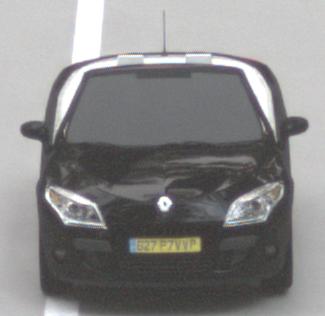
Make: Renault
Model: Mégane Coupé-Cabriolet 1.6 16V 110
Detailed model: Mégane (III) Coupé-Cabriolet
Model produced from: 2010/06
Model produced until: 2013/03
Doors: 2
Color: black
Road condition: dry road
Daytime: sunrise or sunset
Contrast: medium contrast